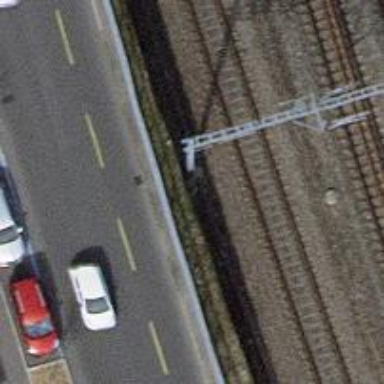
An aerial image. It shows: Power pole.